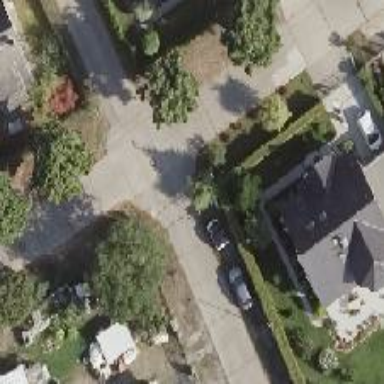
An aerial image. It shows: Residential road paved with concrete.